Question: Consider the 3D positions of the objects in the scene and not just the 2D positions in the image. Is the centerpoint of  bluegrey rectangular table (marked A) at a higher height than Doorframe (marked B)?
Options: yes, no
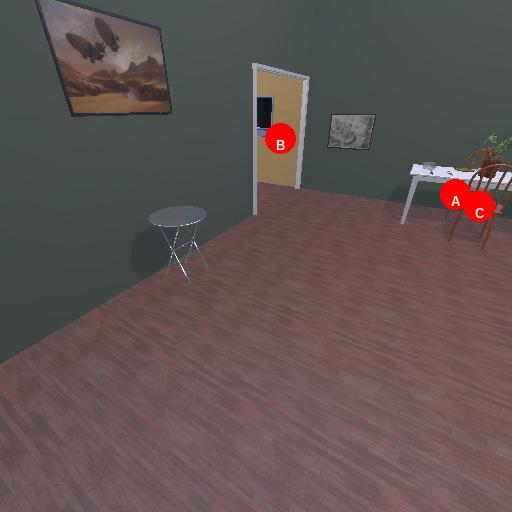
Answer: yes